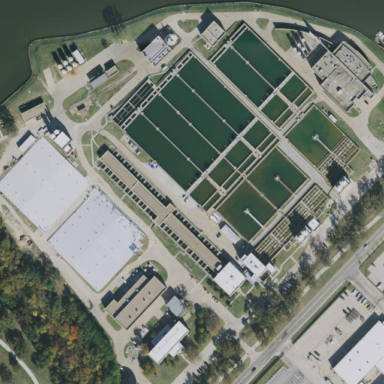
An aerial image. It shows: Water works facility.